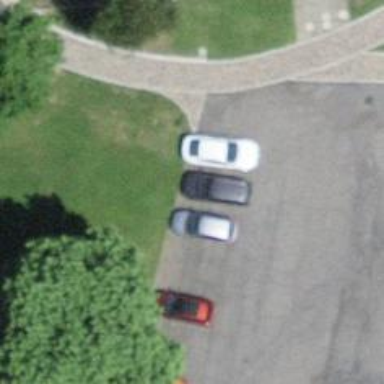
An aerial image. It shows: Bollard barrier.